Question: I've tried out a couple different ways of loading the spinner from SQLite database, this method seems to be the simplest and easiest. The only thing is since i have added in a couple of my own variables (three more). When I run the edited version to fit my testing needs everything runs correctly except the spinner doesn't fill with data from the database

## SpinnerLoad Class
'''
public class SpinnerLoad extends Activity implements OnClickListener {
private Db thisTestDBAdapter;
Button save;
EditText one, two, three;
Spinner spinner;
@Override
public void onCreate(Bundle savedInstanceState) {
super.onCreate(savedInstanceState);
setContentView(R.layout.spinnerform);
save = (Button) findViewById(R.id.spinLoad_save);
save.setOnClickListener(this);
one = (EditText) findViewById(R.id.spinLoad_serial);
two = (EditText) findViewById(R.id.spinLoad_name);
three = (EditText) findViewById(R.id.spinLoad_place);
fillData();
spinner = (Spinner) findViewById(R.id.spinLoad_spinner);
try {
spinner.setOnItemSelectedListener(new Person());
} catch (Exception e) {
e.printStackTrace();
}
}
public static class Person implements OnItemSelectedListener {
static String personReturn;
static boolean personTest = false;
@Override
public void onItemSelected(AdapterView<?> x, View y, int z, long w) {
personReturn = (x.getItemAtPosition(z)).toString();
personTest = true;
}
@Override
public void onNothingSelected(AdapterView<?> arg0) {
personTest = false;
}
}
private void fillData() {
try {
Cursor coloursCursor;
spinner = (Spinner) findViewById(R.id.spinLoad_spinner);
coloursCursor = thisTestDBAdapter.fetchAllColours();
startManagingCursor(coloursCursor);
String[] from = new String[] { thisTestDBAdapter.KEY_TWO };
int[] to = new int[] { R.id.tvDBViewRow };
SimpleCursorAdapter colourAdapter = new SimpleCursorAdapter(this,
R.layout.db_view_row, coloursCursor, from, to);
spinner.setAdapter(colourAdapter);
} catch (Exception e) {
e.printStackTrace();
}
}
@Override
public void onClick(View v) {
switch (v.getId()) {
case R.id.spinLoad_save:
String bx = two.getText().toString();
/**/
String ax = one.getText().toString();
String cx = three.getText().toString();
String returned = Person.personReturn;
Db entry = new Db(this);
entry.open();
entry.createEntry(ax, bx, cx, returned);
entry.close();
fillData();
/**/
break;
}
}
}
'''
## Db SQL helper class
'''
public class Db {
private static final String TAG = "SpinnerDBHelper";
private DatabaseHelper mDbHelper;
private SQLiteDatabase mDb;
private static final int DATABASE_VERSION = 2;
private final Context mCtx;
/**/
private static final String KEY_DB = "DataBaseName";
private static final String KEY_TABLE = "DbTable";
public static final String KEY_ROWID = "_rowid"; // 0
public static final String KEY_ONE = "serial";
public static final String KEY_TWO = "name";
public static final String KEY_THREE = "place";
public static final String KEY_FOUR = "returned";
/**/
private static final String DATABASE_CREATE = "CREATE TABLE DbTable (_rowid INTEGER PRIMARY KEY AUTOINCREMENT, "
+ "serial TEXT NOT NULL, "+ "name TEXT NOT NULL, " + "place TEXT NOT NULL, " + "returned TEXT NOT NULL);";
public Db(Context ctx) {
this.mCtx = ctx;
}
public Db open() throws SQLException {
mDbHelper = new DatabaseHelper(mCtx);
mDb = mDbHelper.getWritableDatabase();
return this;
}
public void close() {
mDbHelper.close();
}
public long createEntry(String ax, String bx, String cx, String returned) {
if (mDb == null) {
this.open();
}
ContentValues cv = new ContentValues();
cv.put(KEY_ONE, ax);
cv.put(KEY_TWO, bx);
cv.put(KEY_THREE, cx);
cv.put(KEY_FOUR, returned);
return mDb.insert(KEY_TABLE, null, cv);
}
public boolean deleteEntry(long rowId) {
return mDb.delete(KEY_TABLE, KEY_ROWID + "=" + rowId, null) > 0;
}
public boolean deleteAll() {
if (mDb == null) {
this.open();
}
return mDb.delete(KEY_TABLE, null, null) > 0;
}
public Cursor fetchAllColours() {
if (mDb == null) {
this.open();
}
return mDb.query(KEY_TABLE, new String[] { KEY_ROWID, KEY_TWO},
null, null, null, null, null);
}
private static class DatabaseHelper extends SQLiteOpenHelper {
DatabaseHelper(Context context) {
super(context, KEY_DB, null, DATABASE_VERSION);
}
@Override
public void onCreate(SQLiteDatabase db) {
db.execSQL(DATABASE_CREATE);
}
@Override
public void onUpgrade(SQLiteDatabase db, int oldVersion, int newVersion) {
Log.w(TAG, "Upgrading database from version " + oldVersion + " to "
+ newVersion + ", which will destroy all old data");
db.execSQL("DROP TABLE IF EXISTS " + KEY_TABLE);
onCreate(db);
}
}
}
'''
## LOGCAT
> '''
12-26 23:39:33.409: W/System.err(30879): java.lang.NullPointerException
12-26 23:39:33.409: W/System.err(30879): at com.my.examples.SpinnerLoad.fillData(SpinnerLoad.java:59)
12-26 23:39:33.409: W/System.err(30879): at com.my.examples.SpinnerLoad.onCreate(SpinnerLoad.java:30)
12-26 23:39:33.418: W/System.err(30879): at android.app.Instrumentation.callActivityOnCreate(Instrumentation.java:1047)
12-26 23:39:33.418: W/System.err(30879): at android.app.ActivityThread.performLaunchActivity(ActivityThread.java:2627)
12-26 23:39:33.418: W/System.err(30879): at android.app.ActivityThread.handleLaunchActivity(ActivityThread.java:2679)
12-26 23:39:33.418: W/System.err(30879): at android.app.ActivityThread.access$2300(ActivityThread.java:125)
12-26 23:39:33.418: W/System.err(30879): at android.app.ActivityThread$H.handleMessage(ActivityThread.java:2033)
12-26 23:39:33.418: W/System.err(30879): at android.os.Handler.dispatchMessage(Handler.java:99)
12-26 23:39:33.418: W/System.err(30879): at android.os.Looper.loop(Looper.java:123)
12-26 23:39:33.418: W/System.err(30879): at android.app.ActivityThread.main(ActivityThread.java:4627)
12-26 23:39:33.428: W/System.err(30879): at java.lang.reflect.Method.invokeNative(Native Method)
12-26 23:39:33.428: W/System.err(30879): at java.lang.reflect.Method.invoke(Method.java:521)
12-26 23:39:33.428: W/System.err(30879): at com.android.internal.os.ZygoteInit$MethodAndArgsCaller.run(ZygoteInit.java:868)
12-26 23:39:33.428: W/System.err(30879): at com.android.internal.os.ZygoteInit.main(ZygoteInit.java:626)
12-26 23:39:33.428: W/System.err(30879): at dalvik.system.NativeStart.main(Native Method)
12-26 23:40:00.628: E/Database(30879): Error inserting place=zyxwvutsr returned=null serial=123456789 name=abcdefghij
12-26 23:40:00.628: E/Database(30879): android.database.sqlite.SQLiteConstraintException: error code 19: constraint failed
12-26 23:40:00.628: E/Database(30879): at android.database.sqlite.SQLiteStatement.native_execute(Native Method)
12-26 23:40:00.628: E/Database(30879): at android.database.sqlite.SQLiteStatement.execute(SQLiteStatement.java:55)
12-26 23:40:00.628: E/Database(30879): at android.database.sqlite.SQLiteDatabase.insertWithOnConflict(SQLiteDatabase.java:1549)
12-26 23:40:00.628: E/Database(30879): at android.database.sqlite.SQLiteDatabase.insert(SQLiteDatabase.java:1410)
12-26 23:40:00.628: E/Database(30879): at com.my.examples.Db.createEntry(Db.java:56)
12-26 23:40:00.628: E/Database(30879): at com.my.examples.SpinnerLoad.onClick(SpinnerLoad.java:86)
12-26 23:40:00.628: E/Database(30879): at android.view.View.performClick(View.java:2408)
12-26 23:40:00.628: E/Database(30879): at android.view.View$PerformClick.run(View.java:8816)
12-26 23:40:00.628: E/Database(30879): at android.os.Handler.handleCallback(Handler.java:587)
12-26 23:40:00.628: E/Database(30879): at android.os.Handler.dispatchMessage(Handler.java:92)
12-26 23:40:00.628: E/Database(30879): at android.os.Looper.loop(Looper.java:123)
12-26 23:40:00.628: E/Database(30879): at android.app.ActivityThread.main(ActivityThread.java:4627)
12-26 23:40:00.628: E/Database(30879): at java.lang.reflect.Method.invokeNative(Native Method)
12-26 23:40:00.628: E/Database(30879): at java.lang.reflect.Method.invoke(Method.java:521)
12-26 23:40:00.628: E/Database(30879): at com.android.internal.os.ZygoteInit$MethodAndArgsCaller.run(ZygoteInit.java:868)
12-26 23:40:00.628: E/Database(30879): at com.android.internal.os.ZygoteInit.main(ZygoteInit.java:626)
12-26 23:40:00.628: E/Database(30879): at dalvik.system.NativeStart.main(Native Method)
12-26 23:40:00.628: W/System.err(30879): java.lang.NullPointerException
12-26 23:40:00.639: W/System.err(30879): at com.my.examples.SpinnerLoad.fillData(SpinnerLoad.java:59)
12-26 23:40:00.639: W/System.err(30879): at com.my.examples.SpinnerLoad.onClick(SpinnerLoad.java:89)
12-26 23:40:00.639: W/System.err(30879): at android.view.View.performClick(View.java:2408)
12-26 23:40:00.639: W/System.err(30879): at android.view.View$PerformClick.run(View.java:8816)
12-26 23:40:00.639: W/System.err(30879): at android.os.Handler.handleCallback(Handler.java:587)
12-26 23:40:00.639: W/System.err(30879): at android.os.Handler.dispatchMessage(Handler.java:92)
12-26 23:40:00.639: W/System.err(30879): at android.os.Looper.loop(Looper.java:123)
12-26 23:40:00.639: W/System.err(30879): at android.app.ActivityThread.main(ActivityThread.java:4627)
12-26 23:40:00.639: W/System.err(30879): at java.lang.reflect.Method.invokeNative(Native Method)
12-26 23:40:00.649: W/System.err(30879): at java.lang.reflect.Method.invoke(Method.java:521)
12-26 23:40:00.649: W/System.err(30879): at com.android.internal.os.ZygoteInit$MethodAndArgsCaller.run(ZygoteInit.java:868)
12-26 23:40:00.649: W/System.err(30879): at com.android.internal.os.ZygoteInit.main(ZygoteInit.java:626)
12-26 23:40:00.649: W/System.err(30879): at dalvik.system.NativeStart.main(Native Method)
'''
With the log cat, I can do just about the beginner Newbie stuff lol .. but I have looked it over a couple times and side by side with the original and not sure what i might have messed up. Hoping someone might be able to shed little light on this for me, if any more info is needed please let me know. Thanks
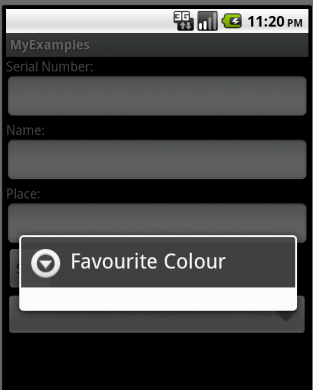
Answer: Why you are referencing two times
'''
spinner = (Spinner) findViewById(R.id.spinLoad_spinner);
'''
here
'''
fillData();
spinner = (Spinner) findViewById(R.id.spinLoad_spinner);
....
'''
and here
'''
private void fillData() {
try {
Cursor coloursCursor;
spinner = (Spinner) findViewById(R.id.spinLoad_spinner);
....
'''